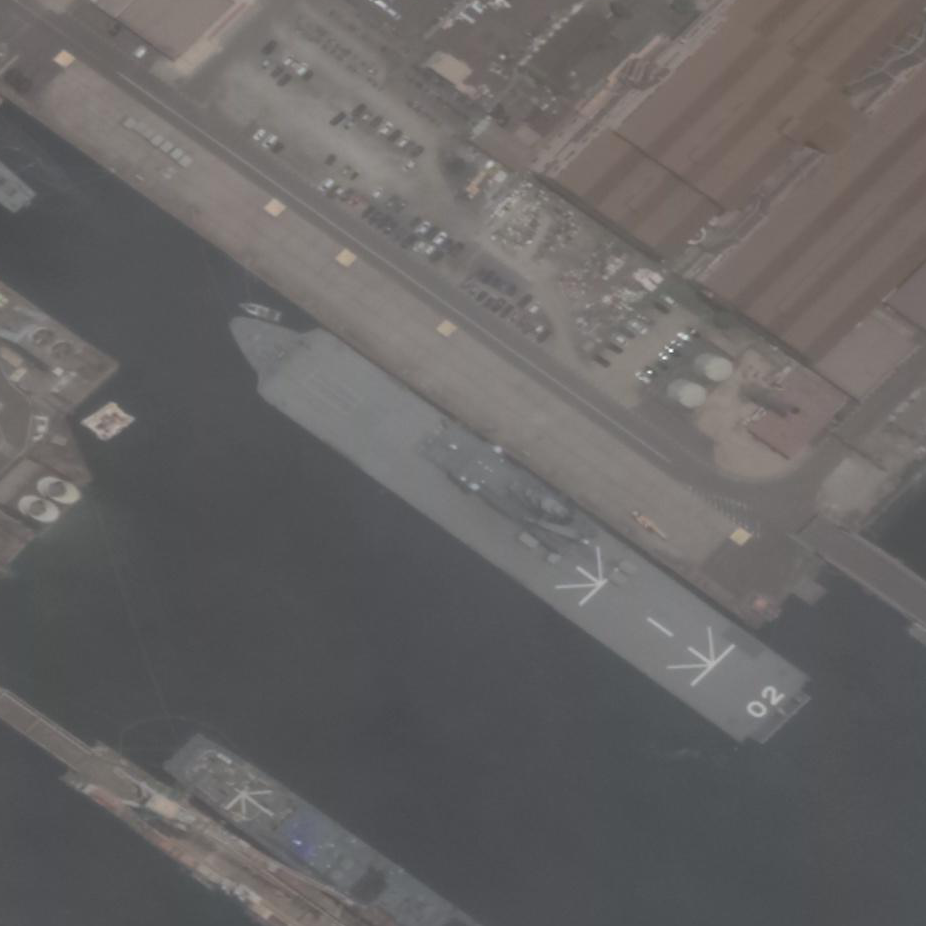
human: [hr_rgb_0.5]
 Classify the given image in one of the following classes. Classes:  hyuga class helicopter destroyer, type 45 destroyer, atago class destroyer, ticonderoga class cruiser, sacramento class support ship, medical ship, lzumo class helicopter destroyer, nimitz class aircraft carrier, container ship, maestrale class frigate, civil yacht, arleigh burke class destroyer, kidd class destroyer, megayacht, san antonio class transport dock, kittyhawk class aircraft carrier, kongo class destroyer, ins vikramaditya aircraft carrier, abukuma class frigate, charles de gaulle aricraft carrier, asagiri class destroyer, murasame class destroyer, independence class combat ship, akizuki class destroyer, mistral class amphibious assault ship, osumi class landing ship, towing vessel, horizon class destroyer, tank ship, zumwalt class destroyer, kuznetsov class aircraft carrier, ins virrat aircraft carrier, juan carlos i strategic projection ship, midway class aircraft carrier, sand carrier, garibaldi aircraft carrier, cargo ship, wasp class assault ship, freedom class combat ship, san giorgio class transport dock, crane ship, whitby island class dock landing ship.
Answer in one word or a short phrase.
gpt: Osumi class landing ship